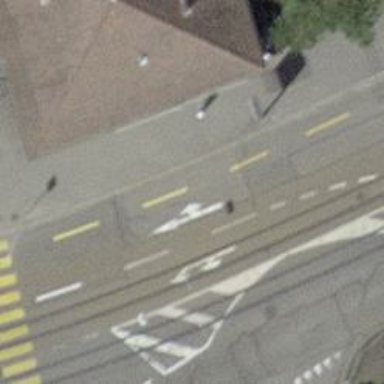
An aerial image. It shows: Secondary road with asphalt surface. The right sidewalk also has asphalt surface.